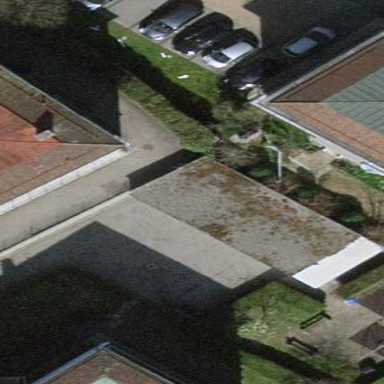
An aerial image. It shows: Group of garages.